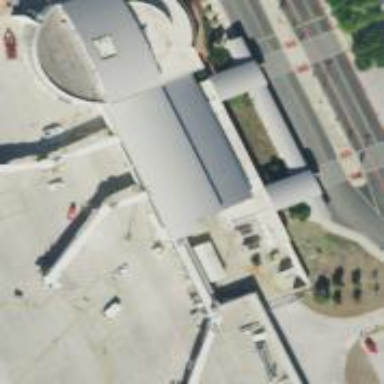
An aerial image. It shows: Airport gate.